Current action and preconditions to check: path_clear

Your task: For each precondition in the list above, predict whether it will hold at this action.

Consider the current scene as observed from the mobile robot's camera, and analyze the predicted future states of all dynamic agents (e.g., people, animals, vehicles, or any moving entities) within the NEXT SECOND.

IMPORTANT: Only answer "very likely" if you are absolutely certain—based on strong, clear evidence—that a dynamic agent will violate the precondition in the predicted future state. Do NOT answer "very likely" for unlikely, ambiguous, or low-probability risks.

Ask yourself for each precondition: Is there a high probability, with clear and convincing evidence, that the predicted future states of any dynamic agent will interfere with the predicted future state of the currently executing action within the NEXT SECOND, causing that precondition to fail?

Assess the risk level based on these predictions. Use "likely" or "very likely" if motions create a clear risk of interference.

Use "neutral" or "improbable" if agents are nearby but their predicted paths are clearly diverging or non-conflicting.

Failure Risk Categories: "very improbable", "improbable", "neutral", "likely", "very likely"

Answer Format: Output ONLY the probability_of_failure value from these categories: "very improbable", "improbable", "neutral", "likely", "very likely"

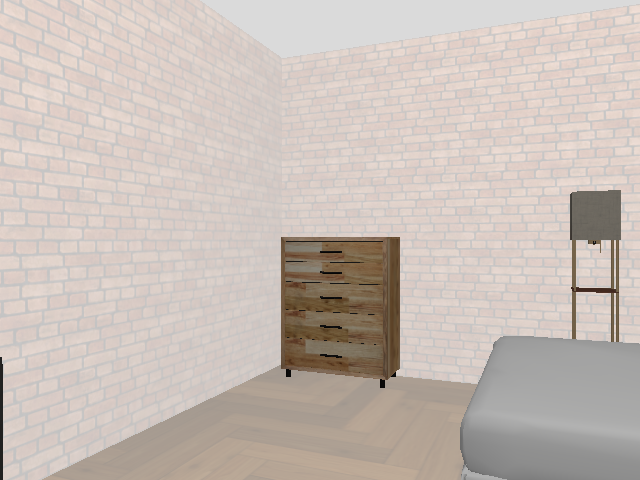

Answer: very improbable